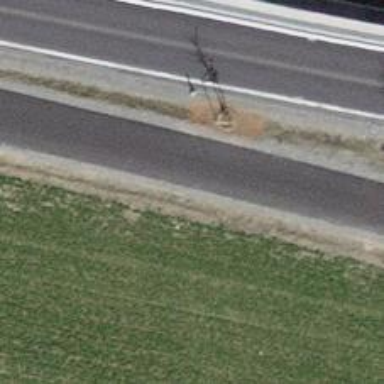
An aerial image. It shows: Asphalt cycleway.